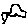
Label: car